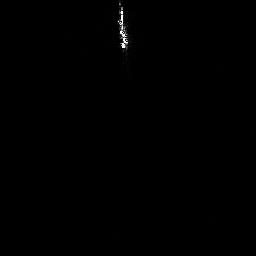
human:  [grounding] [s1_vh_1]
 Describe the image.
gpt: In the satellite image, there is  <ref>1 medium ship </ref> <box>[[44, 0, 49, 19, 0]]</box> located at top.